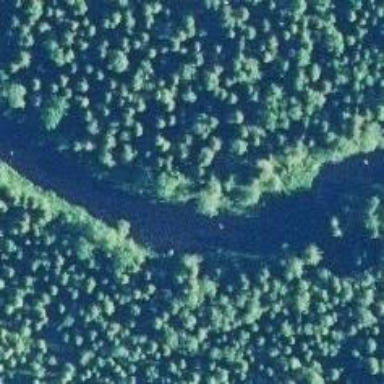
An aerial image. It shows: Beautiful river scene.